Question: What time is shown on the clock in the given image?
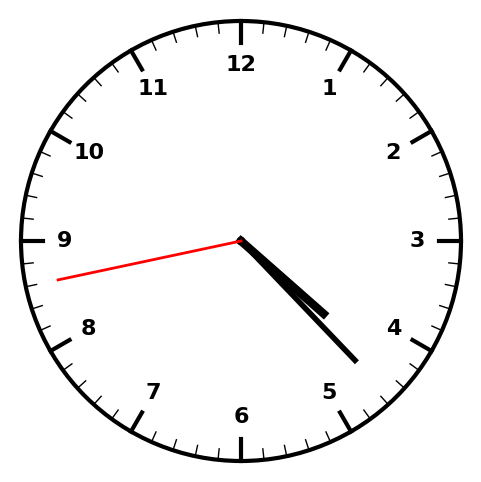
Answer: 04:22:43